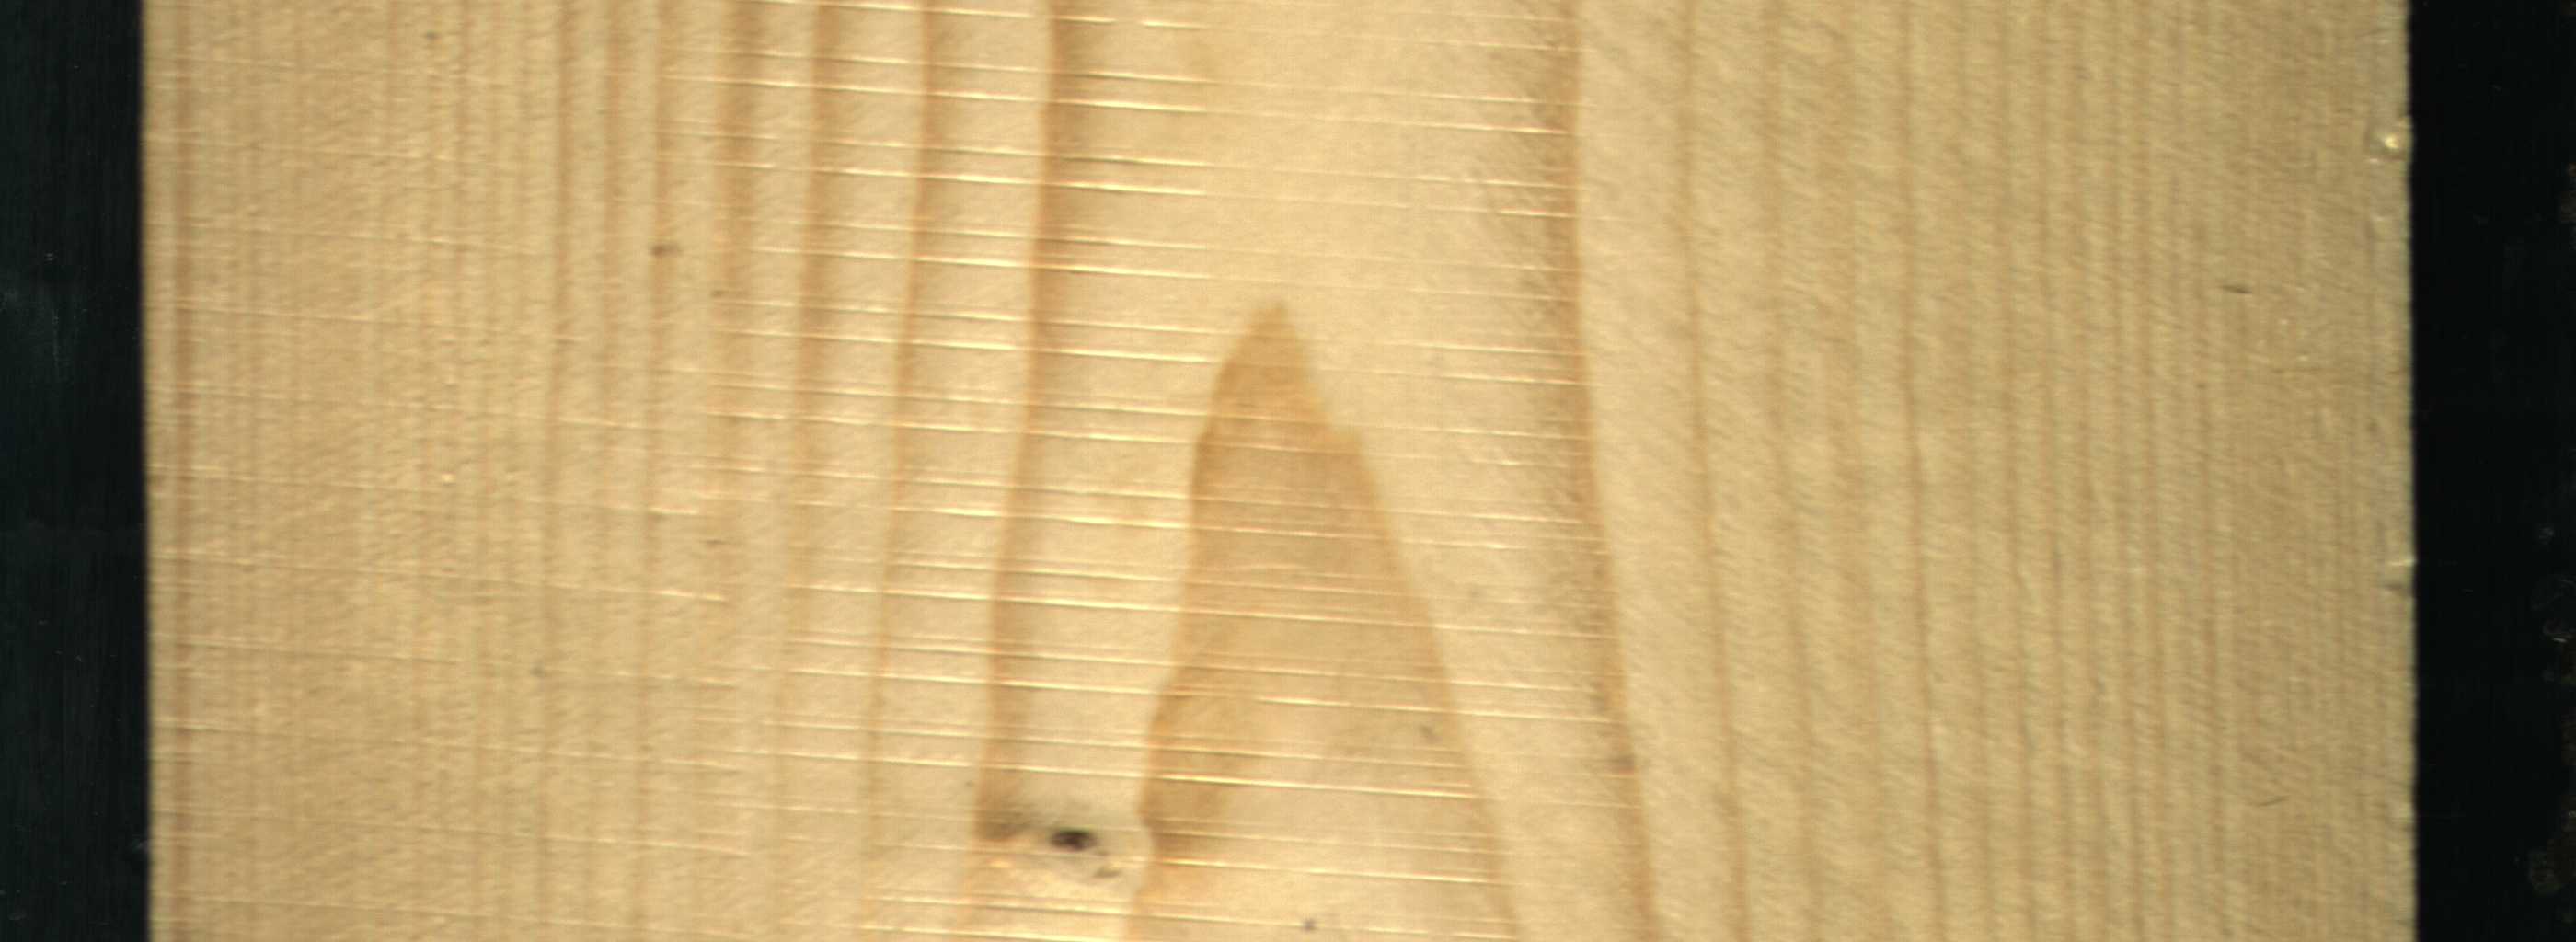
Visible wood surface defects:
Dead_Knot